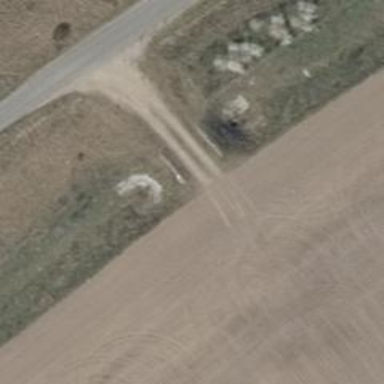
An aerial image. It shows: Culvert tunnel.